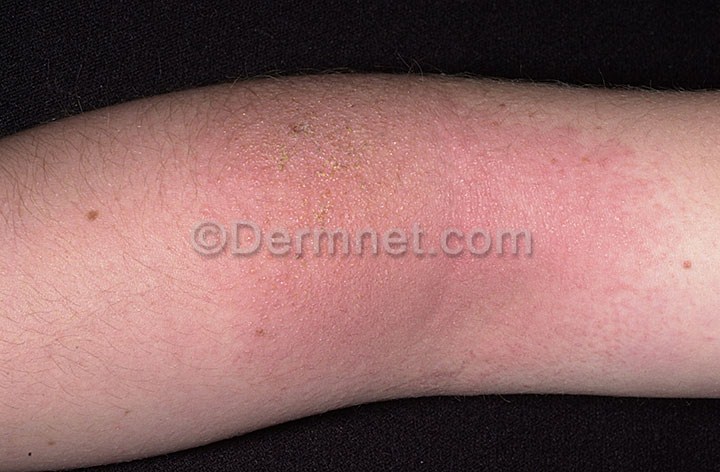
Disease: Poison Ivy Photos and other Contact Dermatitis